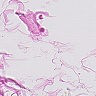
Metastatic tissue present: no